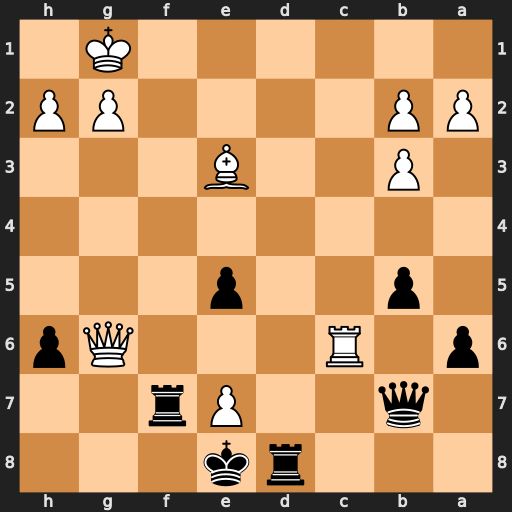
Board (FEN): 3rk3/1q2Pr2/p1R3Qp/1p2p3/8/1P2B3/PP4PP/6K1
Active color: b
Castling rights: -
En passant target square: -
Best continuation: Rd1#